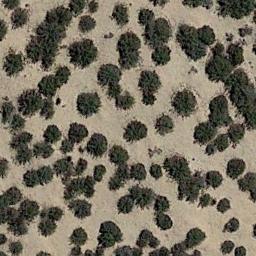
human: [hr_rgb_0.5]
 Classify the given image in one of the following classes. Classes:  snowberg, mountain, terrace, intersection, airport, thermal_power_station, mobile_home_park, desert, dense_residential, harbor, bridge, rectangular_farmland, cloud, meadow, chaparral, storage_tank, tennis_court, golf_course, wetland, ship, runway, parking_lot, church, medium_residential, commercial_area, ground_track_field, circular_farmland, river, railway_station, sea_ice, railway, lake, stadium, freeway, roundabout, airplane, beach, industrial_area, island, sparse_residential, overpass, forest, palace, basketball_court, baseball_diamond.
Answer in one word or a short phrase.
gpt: chaparral